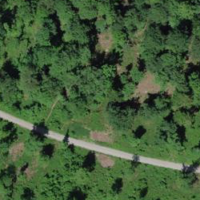
EUNIS habitat code: 53
Species observed at this site:
Fagus sylvatica